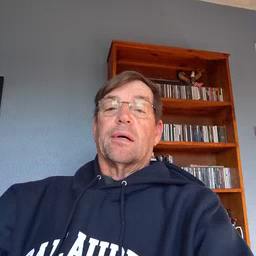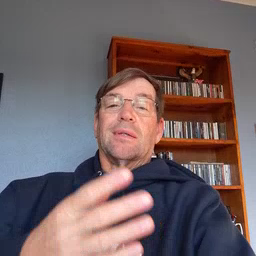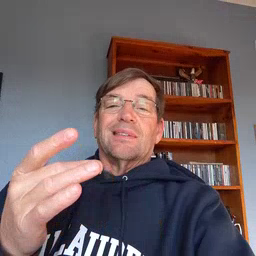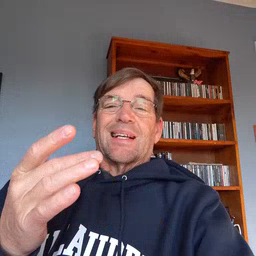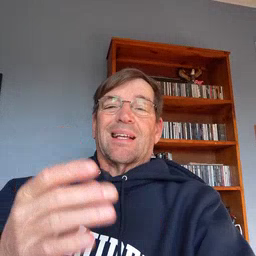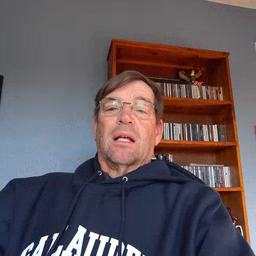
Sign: sticky